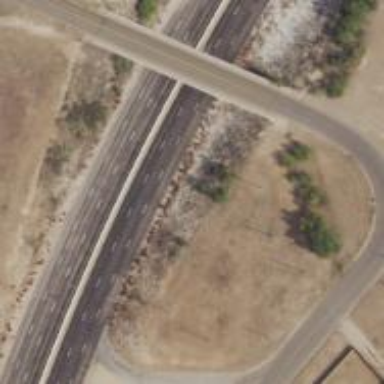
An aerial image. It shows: Asphalt road classified as primary highway.